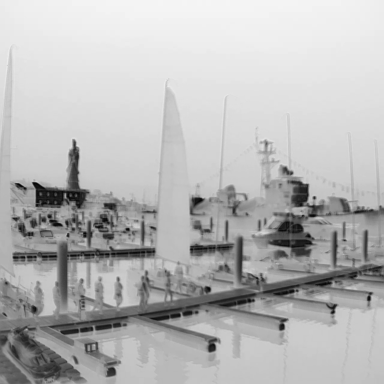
There are five objects shown in the infrared image, including three canoes, and two sailboats.